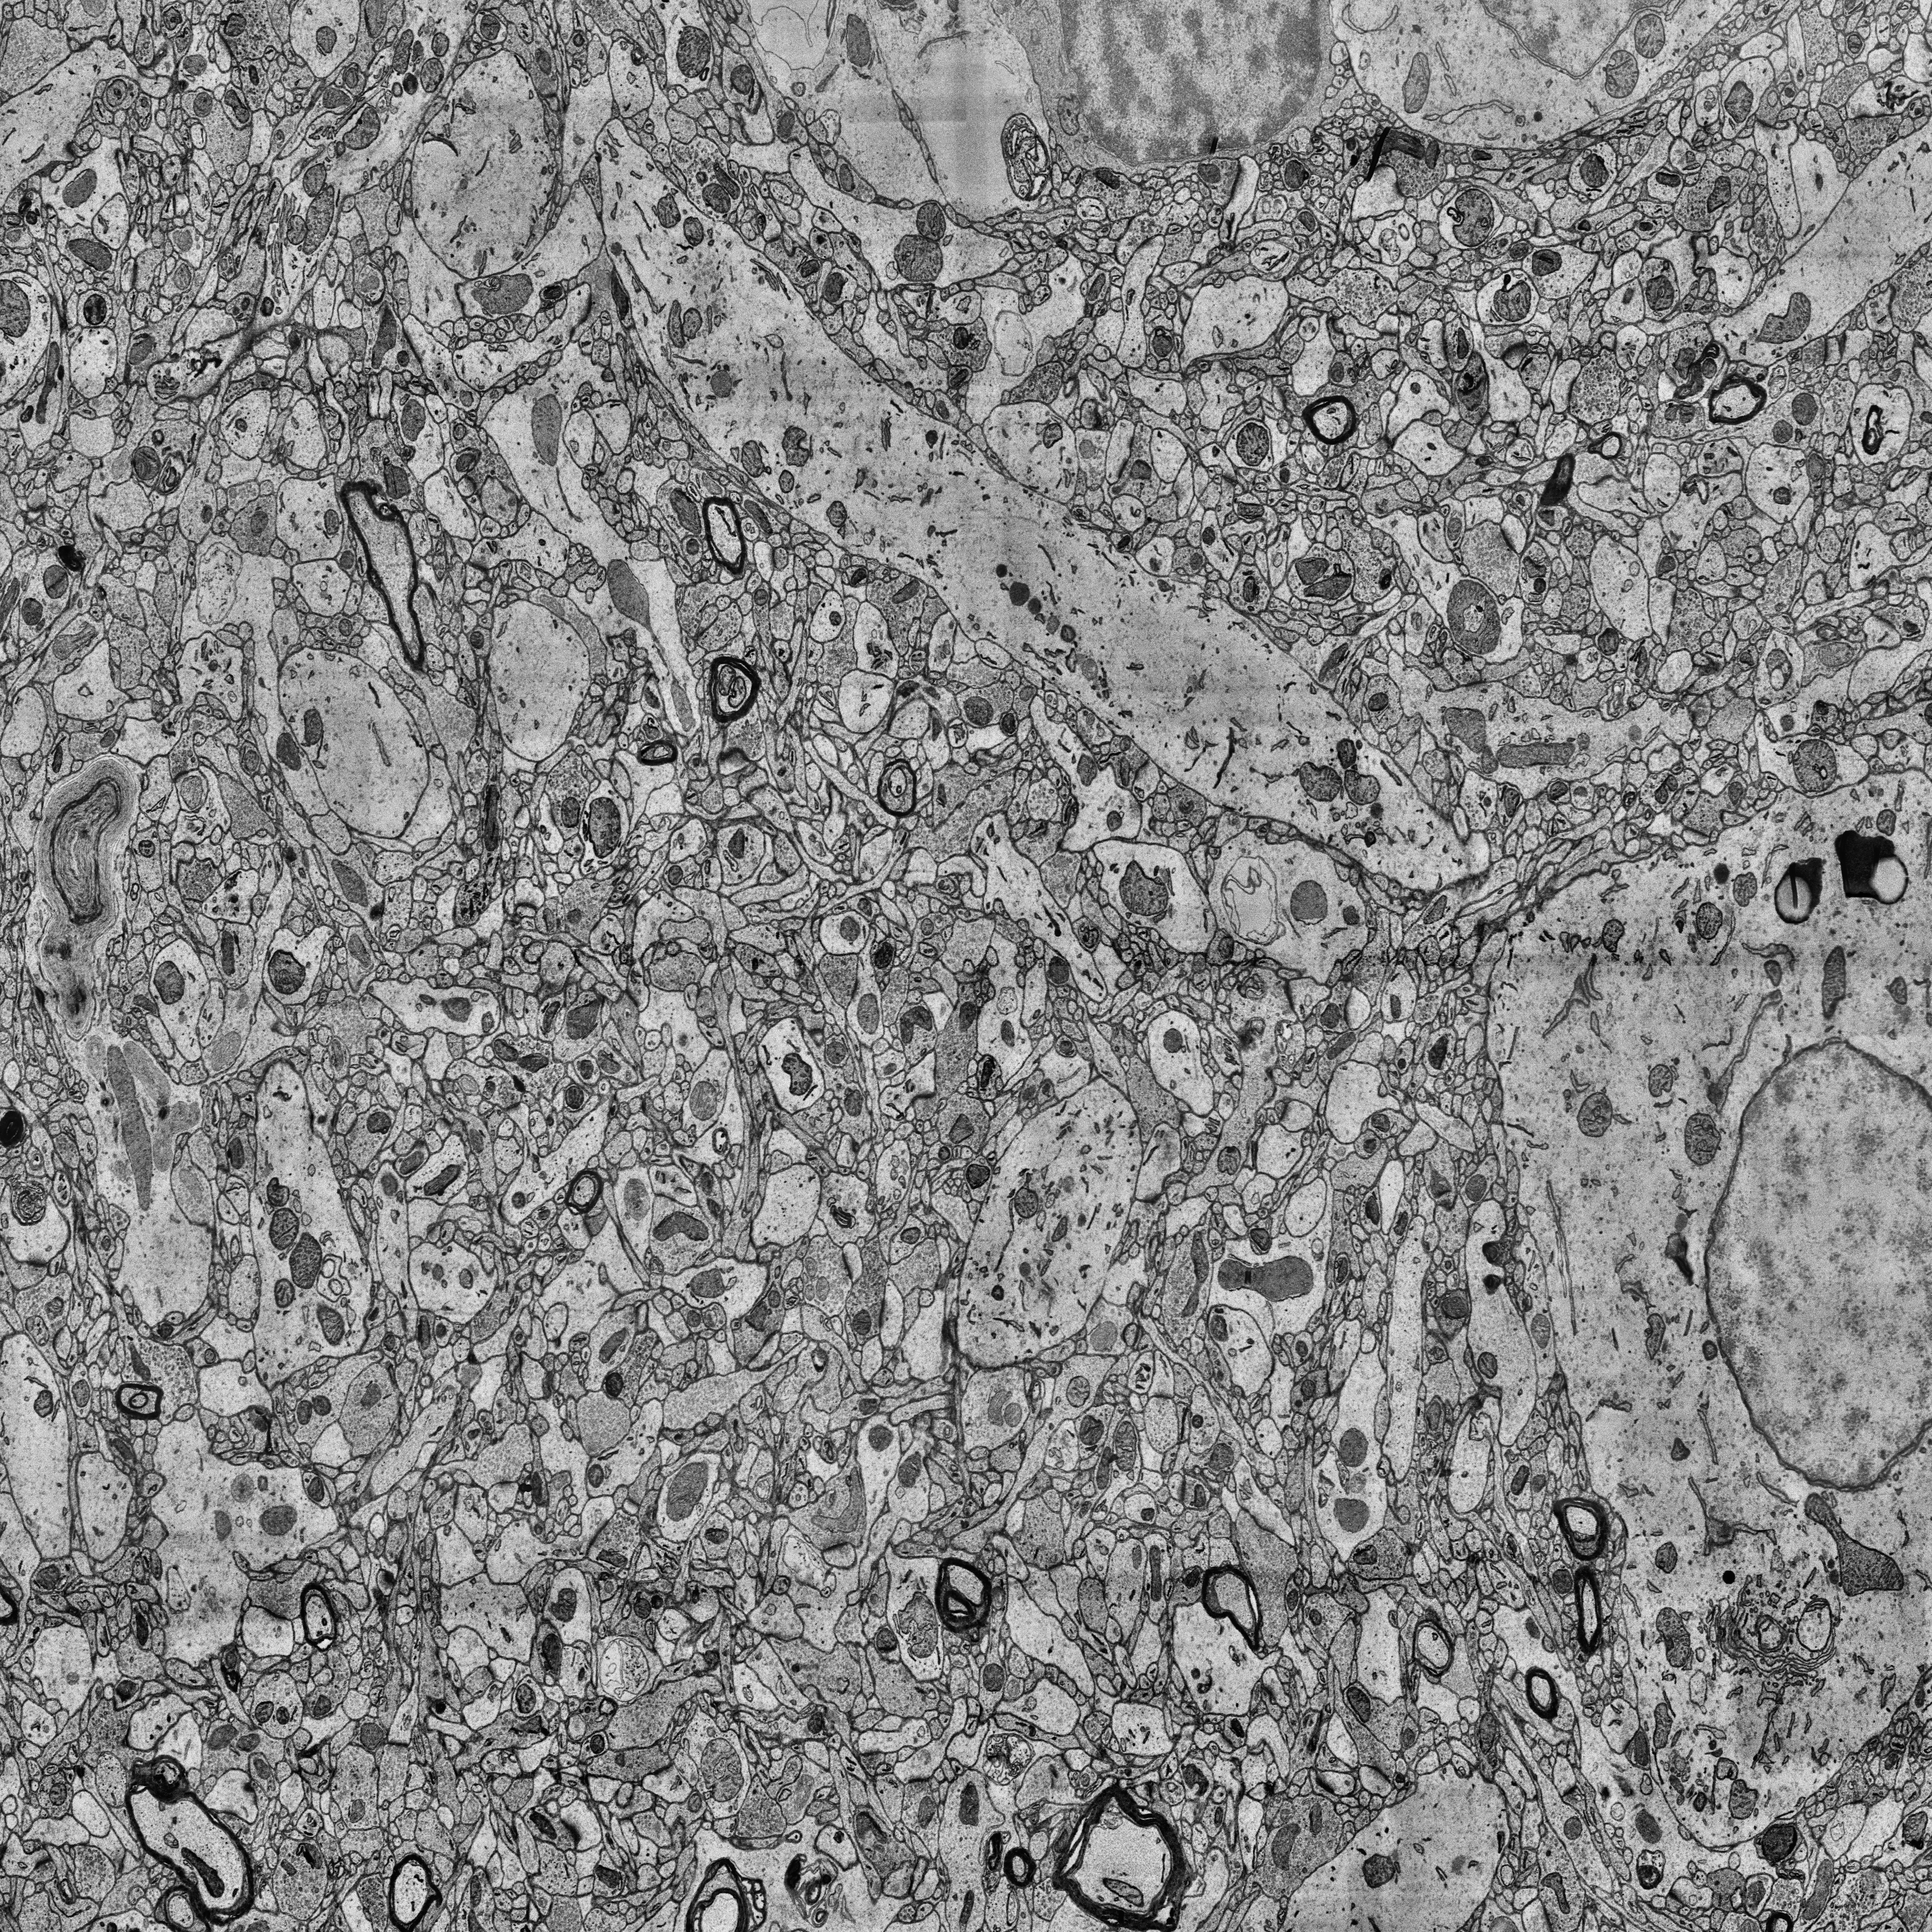
Electron microscopy slice of human cortex tissue
Slice depth (z): 224
Mitochondria instances in slice: 472